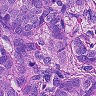
Metastatic tissue present: yes